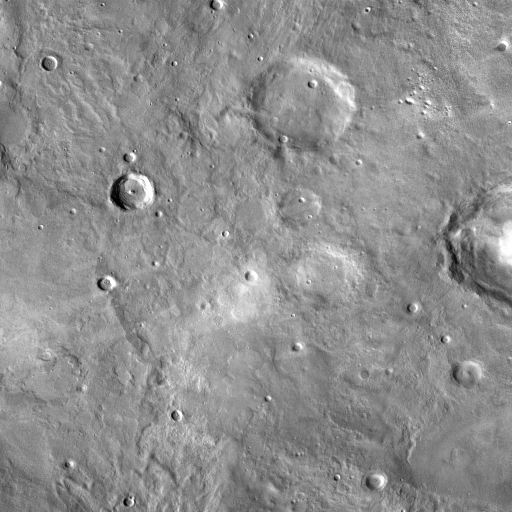
Crater classes present: Background, Other, Buried, Secondary